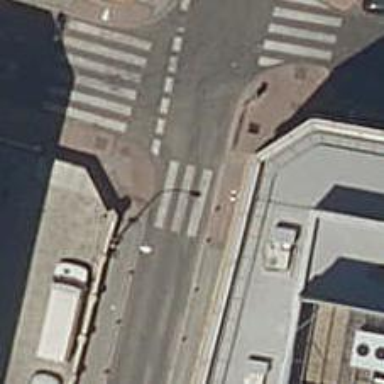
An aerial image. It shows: Uncontrolled road crossing.